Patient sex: F
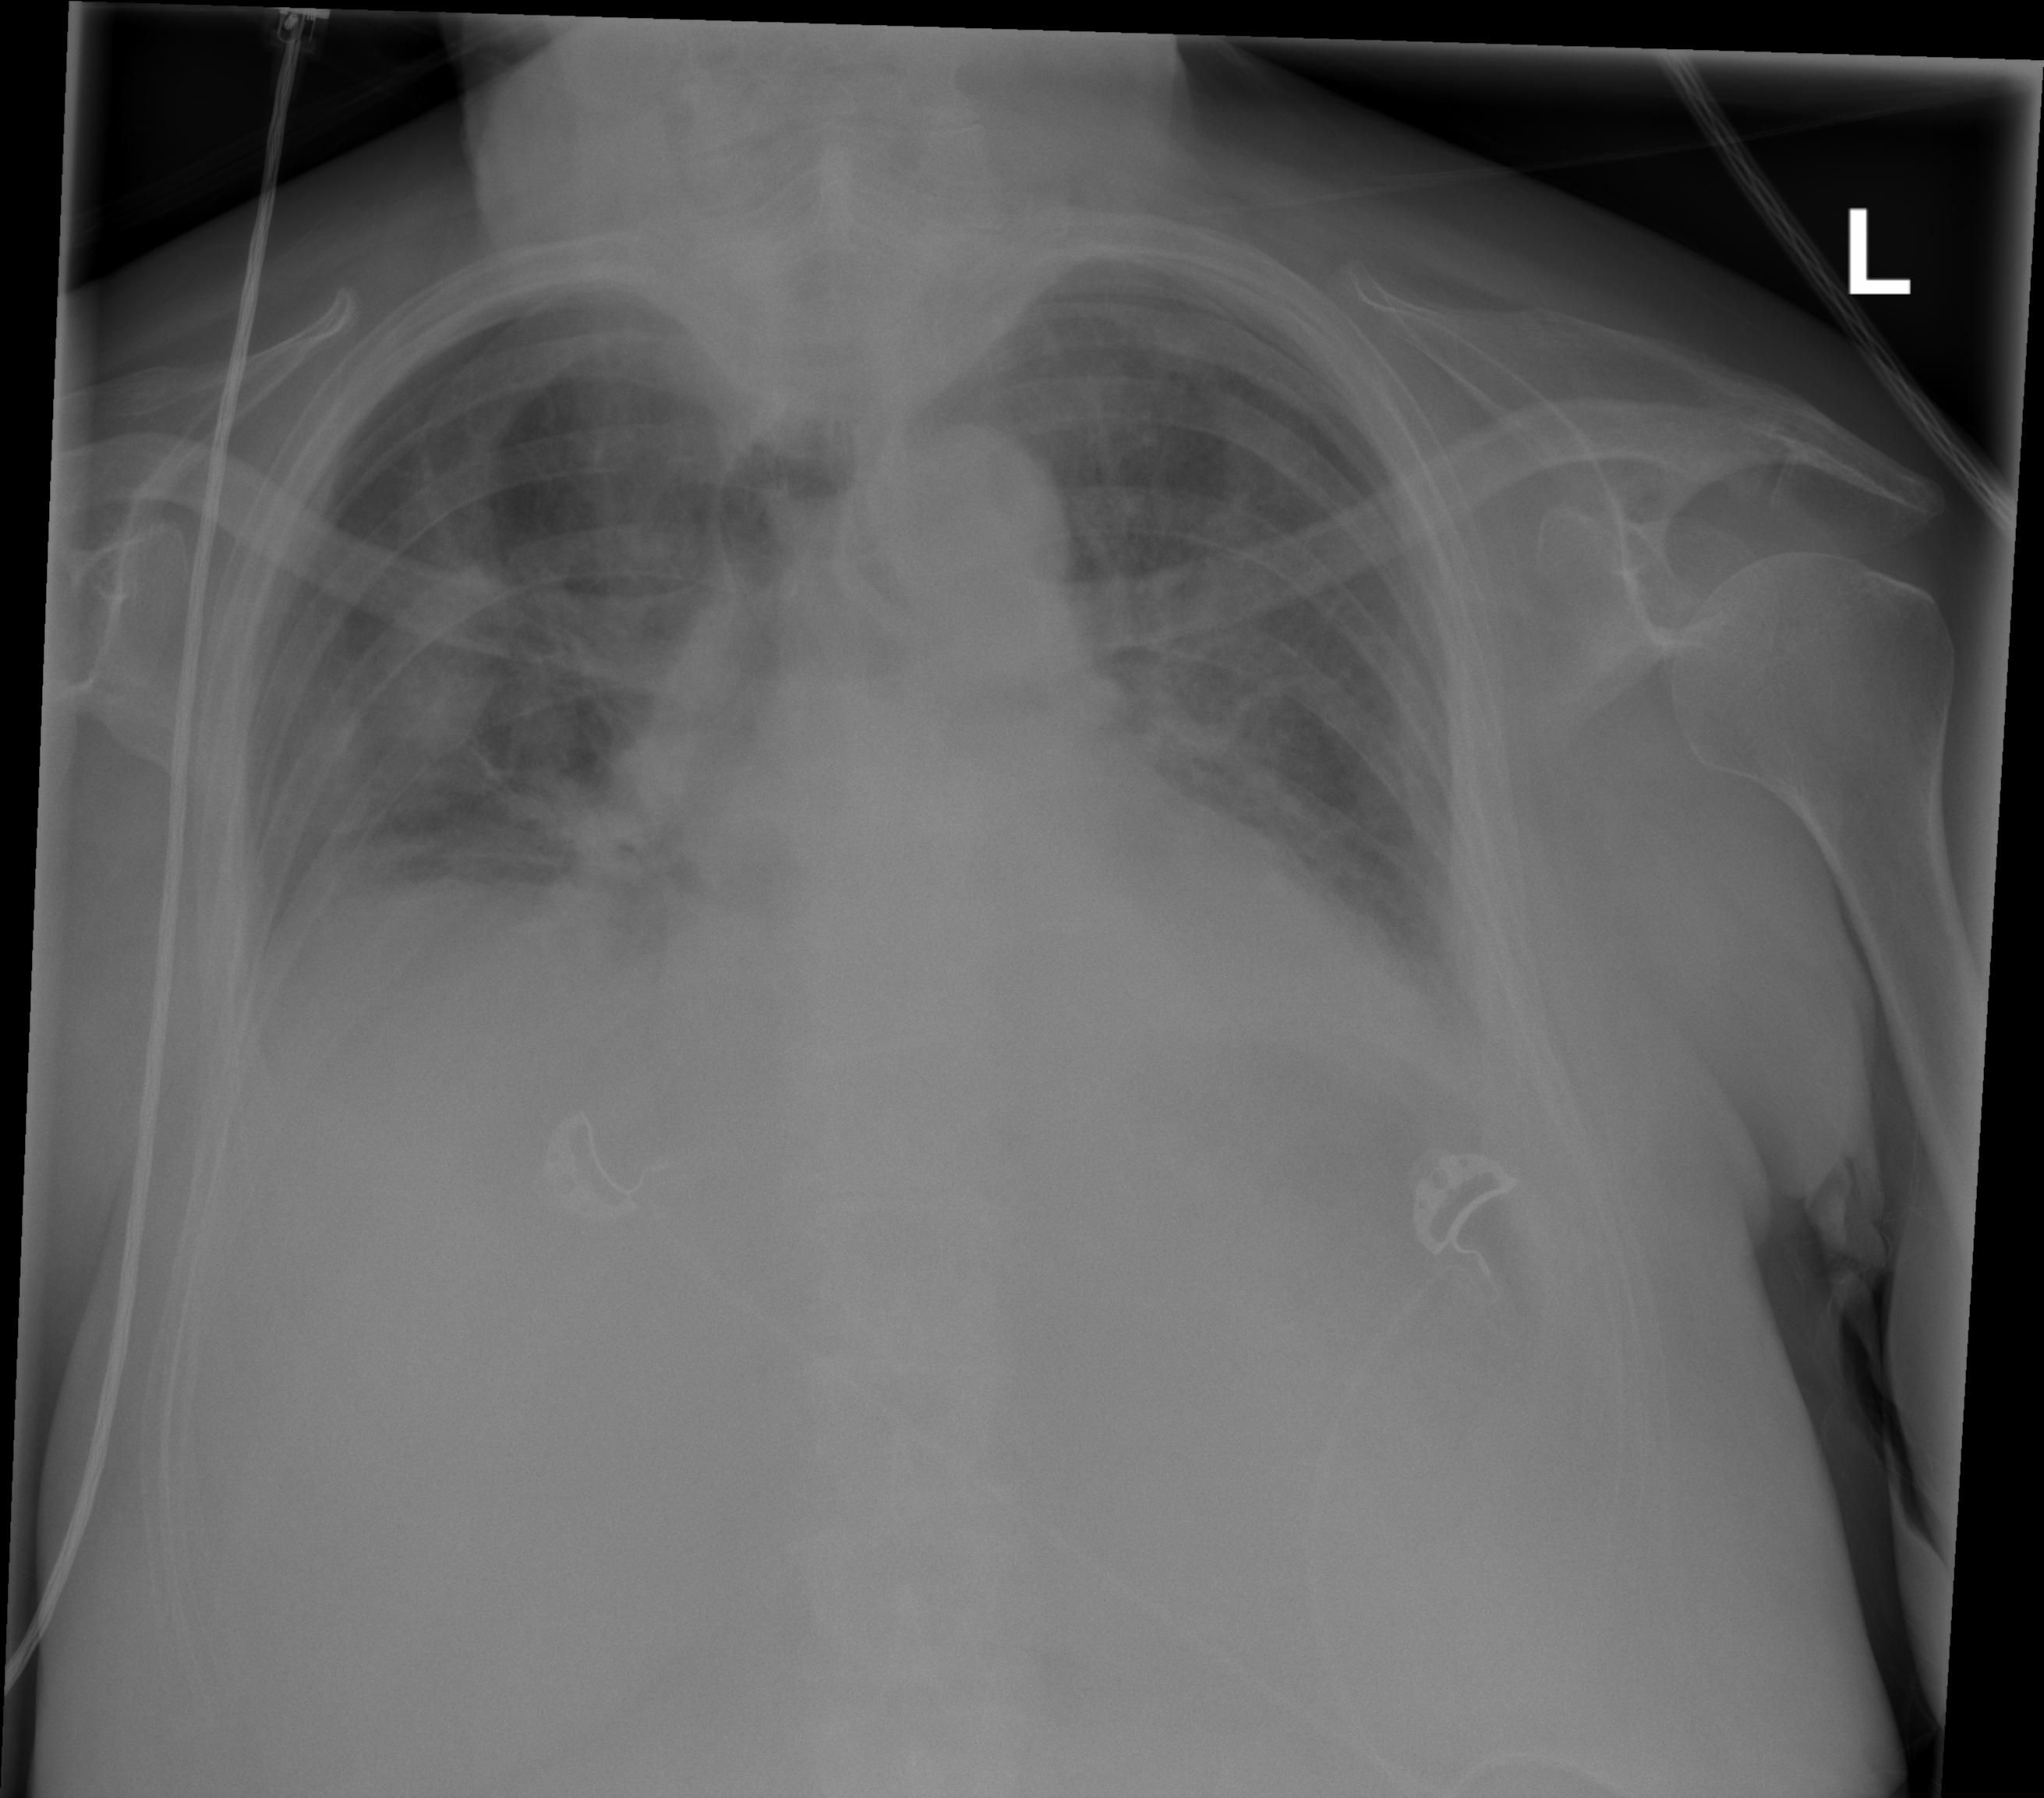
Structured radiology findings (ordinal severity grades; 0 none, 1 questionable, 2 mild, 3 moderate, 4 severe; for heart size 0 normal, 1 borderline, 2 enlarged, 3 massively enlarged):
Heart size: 2
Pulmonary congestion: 0
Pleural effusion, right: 1
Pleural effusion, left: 1
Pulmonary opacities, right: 1
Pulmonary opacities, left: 1
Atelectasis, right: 2
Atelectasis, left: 2